Question: I'm working with a case in path finding in java, in which I need to detect, whether a line intersects a polygon, for which I test, if the line intersect any of the polygons edges; but because I need to hop from vertex to vertex, I need to allow the corners of the polygon. Unfortunately this also allows an edge from a vertex to another that lies completely inside the polygon.
Example:

I'm looking for a way to detect this case. Does anyone have an idea?
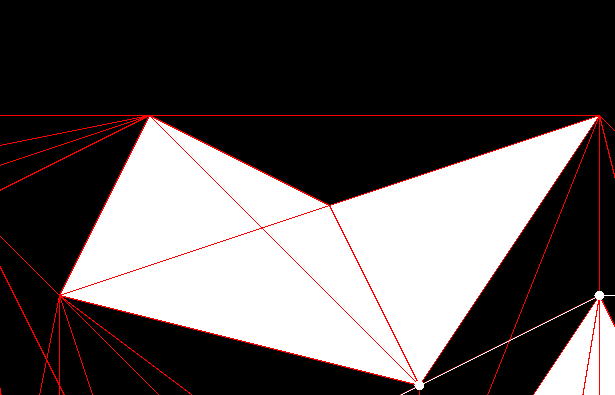
Answer: In the case when diagonal does not intersect edges, additionally check whether middle of this diagonal lies inside polygon
(for example, using famous <URL>